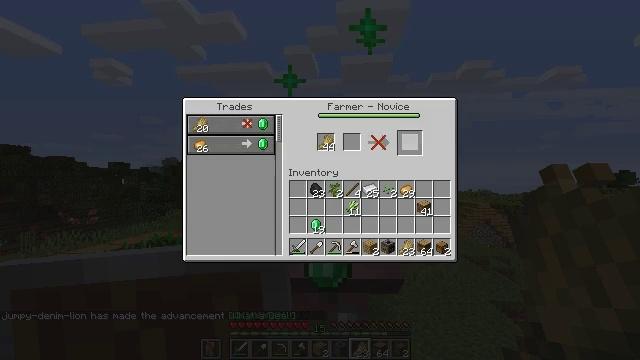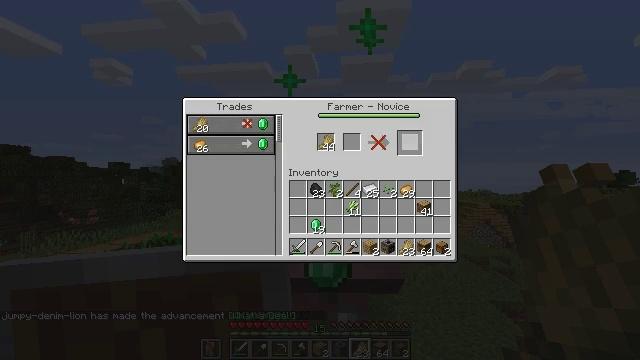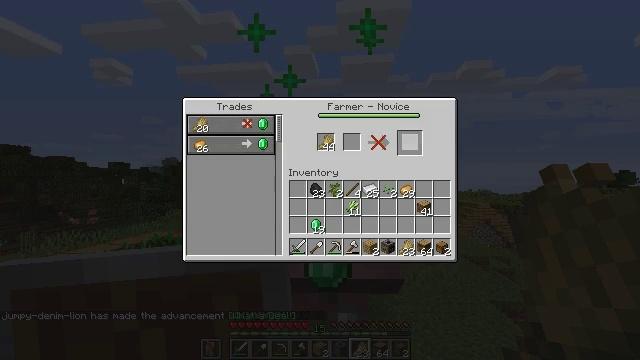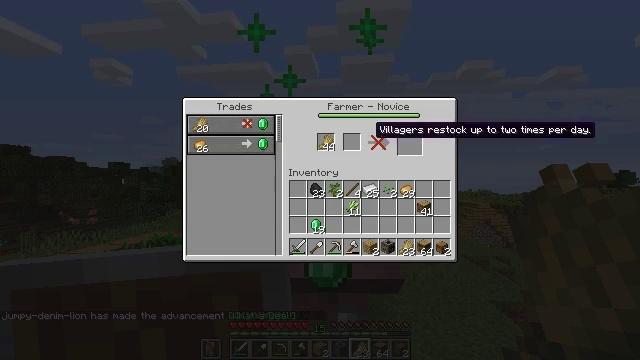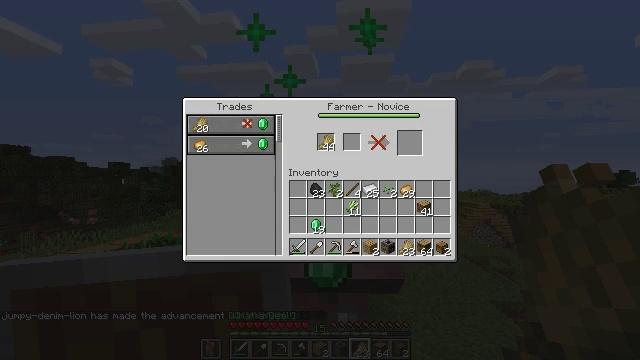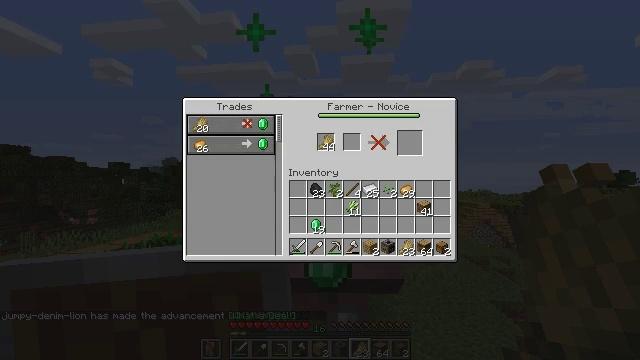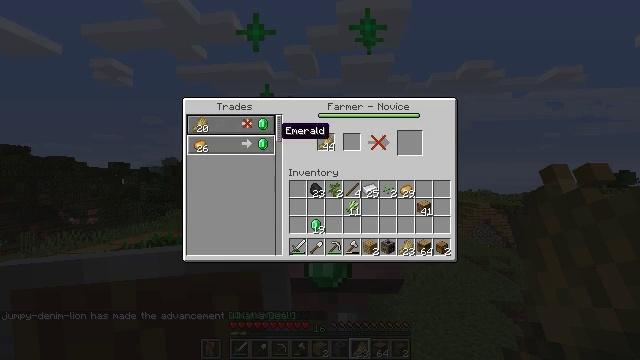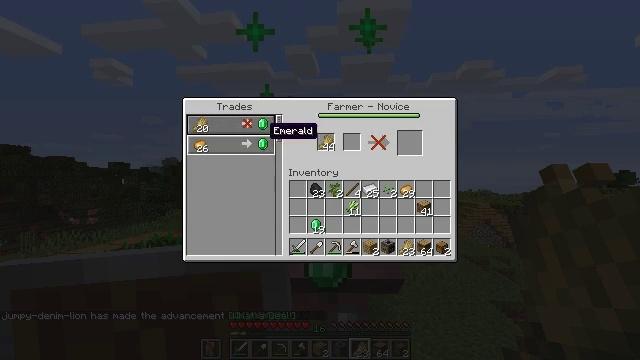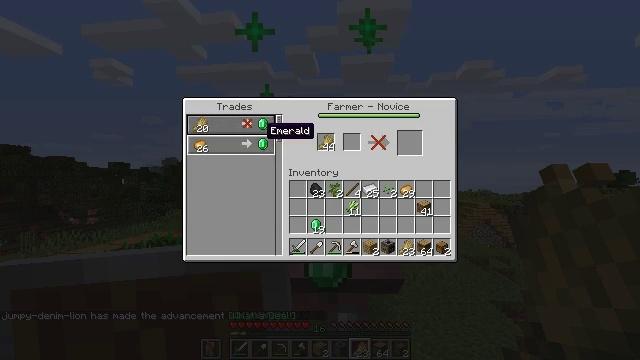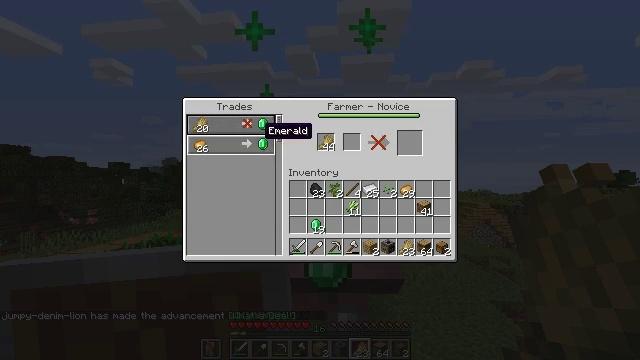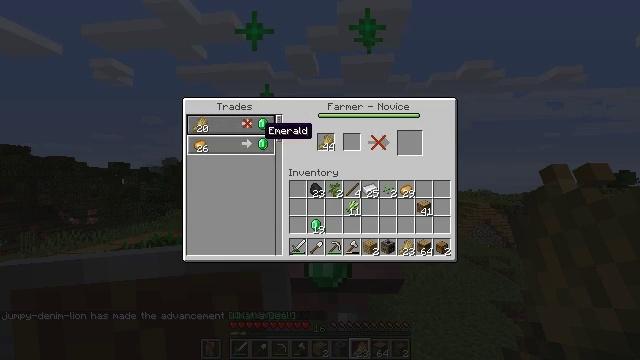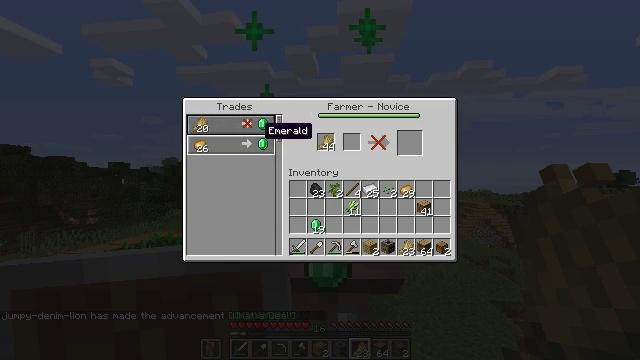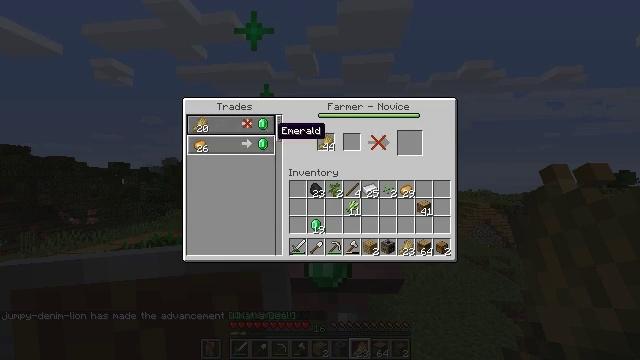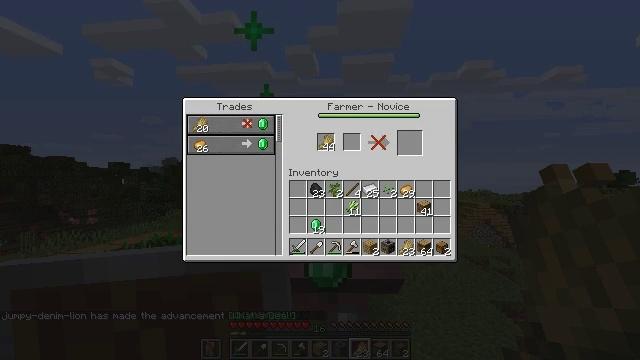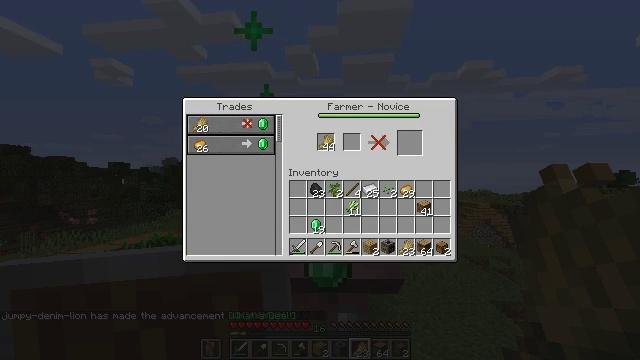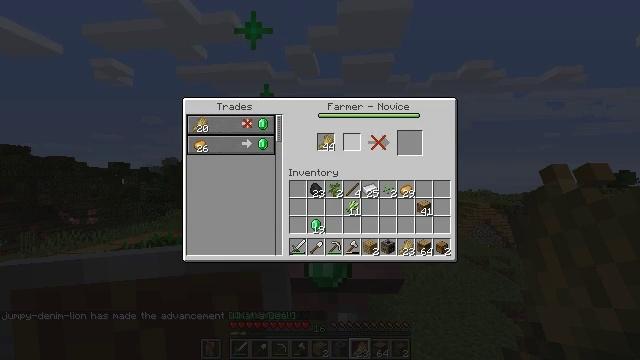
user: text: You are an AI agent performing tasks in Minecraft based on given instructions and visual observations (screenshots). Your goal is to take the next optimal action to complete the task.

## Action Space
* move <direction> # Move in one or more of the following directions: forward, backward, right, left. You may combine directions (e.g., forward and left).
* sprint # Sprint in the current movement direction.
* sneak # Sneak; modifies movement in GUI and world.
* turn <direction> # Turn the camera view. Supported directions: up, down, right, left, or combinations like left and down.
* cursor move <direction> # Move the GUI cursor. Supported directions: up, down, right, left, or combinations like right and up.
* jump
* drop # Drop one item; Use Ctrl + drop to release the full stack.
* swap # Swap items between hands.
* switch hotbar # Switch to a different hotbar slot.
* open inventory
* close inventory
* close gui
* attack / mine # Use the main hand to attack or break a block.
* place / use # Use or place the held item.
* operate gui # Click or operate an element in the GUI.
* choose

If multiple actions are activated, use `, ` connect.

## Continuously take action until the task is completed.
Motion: motion action
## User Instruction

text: Break the existing planks.
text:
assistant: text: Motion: sneak, operate gui, open gui
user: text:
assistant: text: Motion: sneak, cursor move left
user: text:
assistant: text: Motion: sneak, cursor move left
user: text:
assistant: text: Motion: sneak, cursor move left
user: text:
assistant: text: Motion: sneak, cursor move left
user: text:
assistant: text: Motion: sneak, cursor move left
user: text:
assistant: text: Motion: sneak, cursor move left
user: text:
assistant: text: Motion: sneak
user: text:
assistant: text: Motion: sneak
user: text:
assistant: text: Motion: sneak
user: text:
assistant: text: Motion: sneak
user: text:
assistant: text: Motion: sneak, cursor move right
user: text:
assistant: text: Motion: cursor move right
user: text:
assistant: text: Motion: cursor move right
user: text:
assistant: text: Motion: cursor move right
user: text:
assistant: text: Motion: no_op
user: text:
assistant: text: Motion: no_op
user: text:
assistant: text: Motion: no_op
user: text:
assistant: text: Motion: no_op
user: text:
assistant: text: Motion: cursor move left
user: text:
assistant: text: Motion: no_op
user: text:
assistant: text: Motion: no_op
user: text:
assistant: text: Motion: no_op
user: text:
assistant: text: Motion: no_op
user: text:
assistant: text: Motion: cursor move left
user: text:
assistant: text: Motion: no_op
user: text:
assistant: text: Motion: sneak
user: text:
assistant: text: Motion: sneak, operate gui
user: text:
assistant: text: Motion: sneak, operate gui
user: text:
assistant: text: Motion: sneak